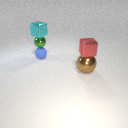
small green metal sphere below small cyan metal cube